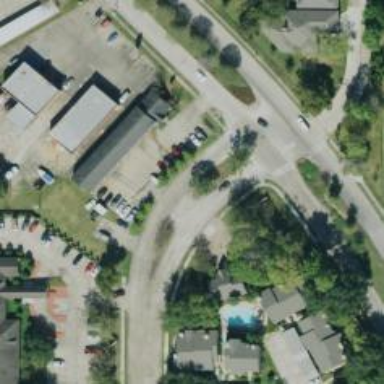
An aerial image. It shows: Road with stop sign.